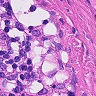
Metastatic tissue present: no